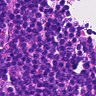
Metastatic tissue present: no